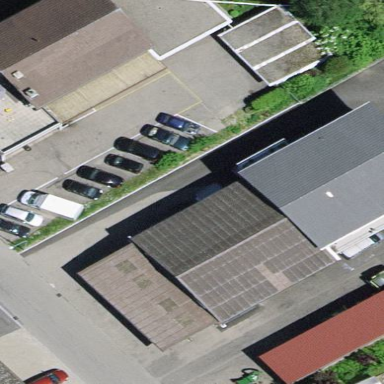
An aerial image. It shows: Building with gabled roof.